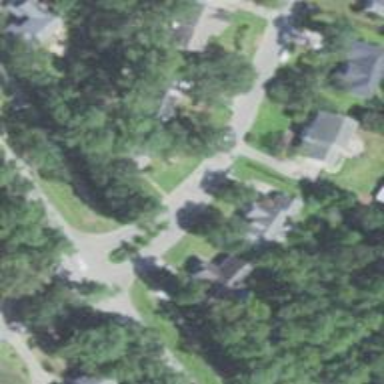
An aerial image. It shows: Asphalt road in residential area.